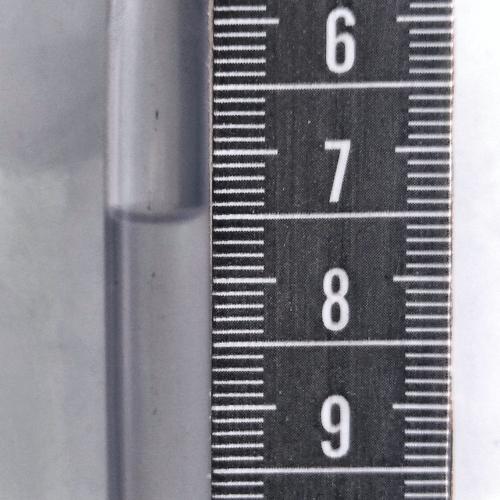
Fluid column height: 7.5 cm